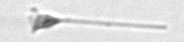
Label: Asterionellopsis_glacialis